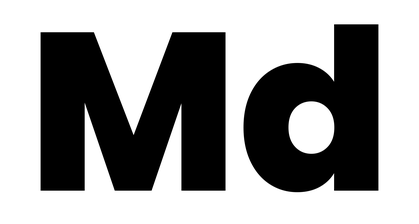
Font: Poppins-ExtraBold